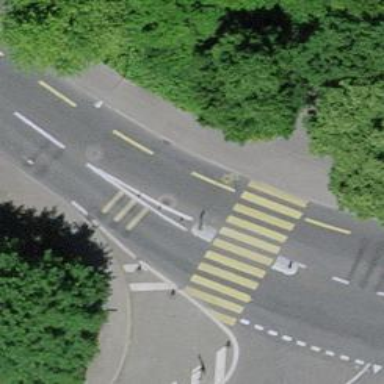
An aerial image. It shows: Traffic calming measure in place: rumble strips.